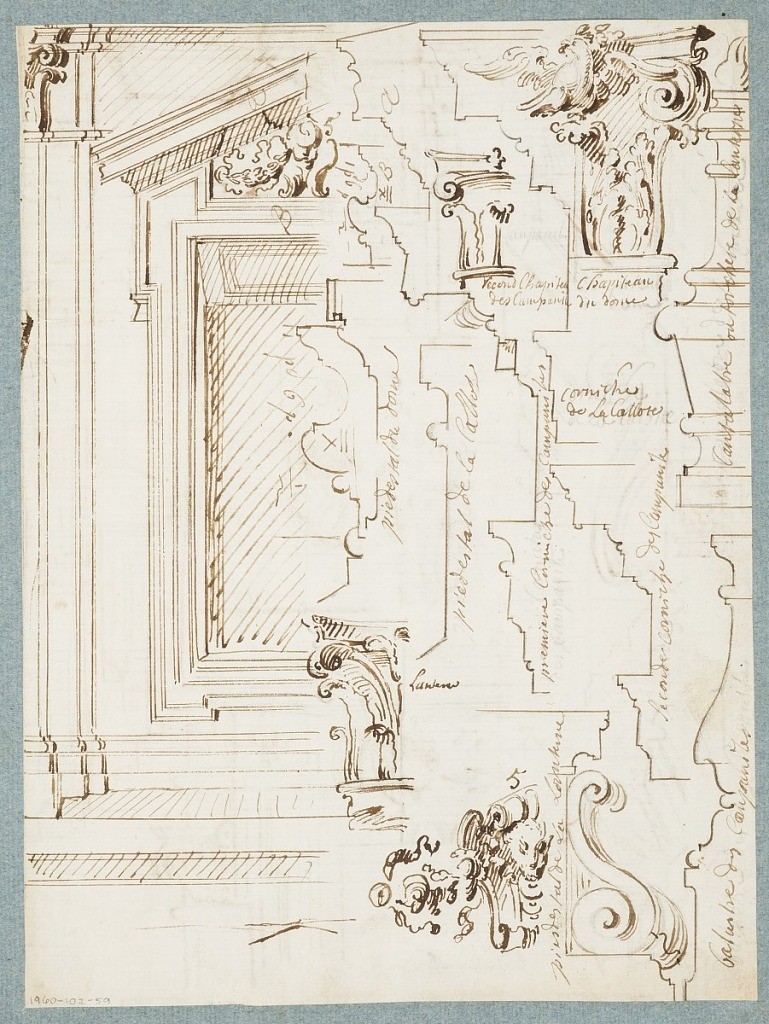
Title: Album page
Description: one sheet of paper drawn on recto and verso, mounted onto an album page with window cutout to see verso